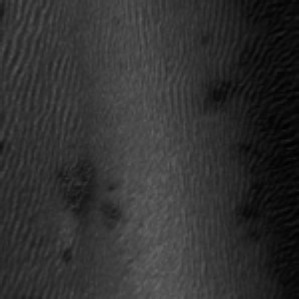
Label: frost